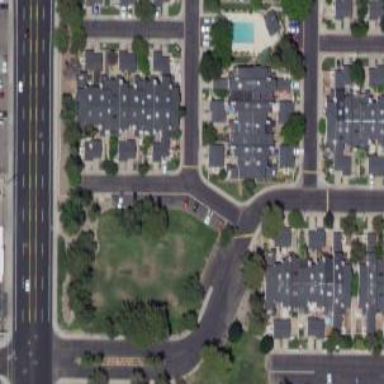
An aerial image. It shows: Village green area.